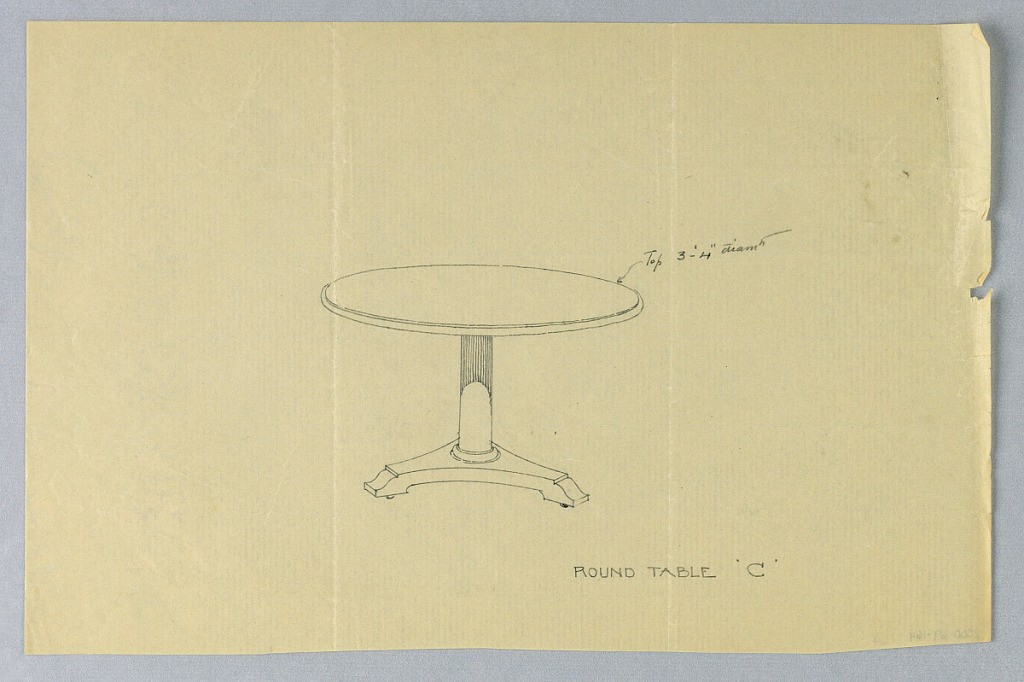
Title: Design for Round Table "C"
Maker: A.N. Davenport Co.
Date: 1900–05
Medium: Graphite on thin cream paper
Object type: Drawing
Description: Round thin molded table top raised on plain slender columnar supports with molded double band around bottom, sitting atop molded triangular base terminating in 3 [2 shown] bracket feet on casters.